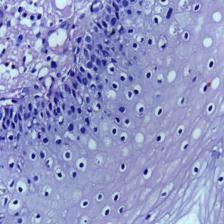
Diagnosis: Normal